Aerial crown-view tile of a tropical tree (Barro Colorado Island, Panama), acquired 20250818:
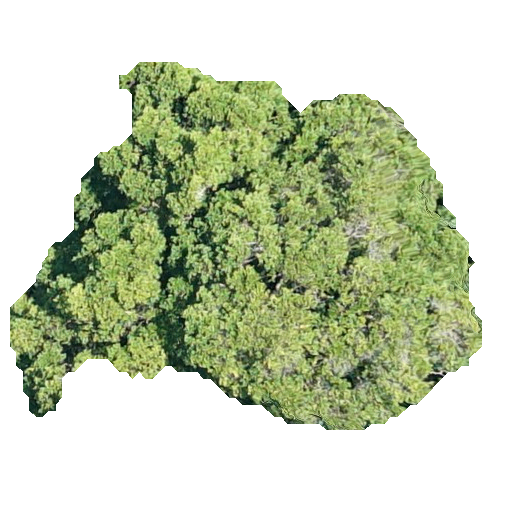
Species: Terminalia amazonia
GBIF accepted scientific name: Terminalia amazonica
Crown area: 170.197 m²